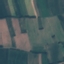
Land use / land cover class: AnnualCrop